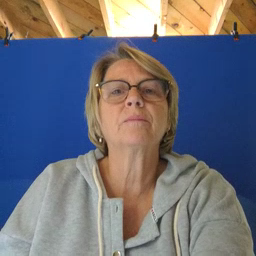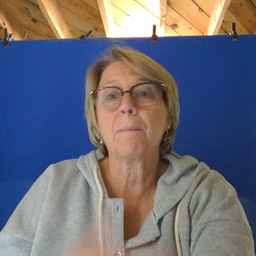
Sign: for